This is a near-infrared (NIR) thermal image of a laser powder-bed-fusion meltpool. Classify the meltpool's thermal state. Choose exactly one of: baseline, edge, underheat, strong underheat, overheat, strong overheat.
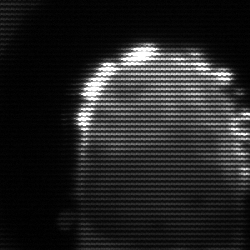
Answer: baseline